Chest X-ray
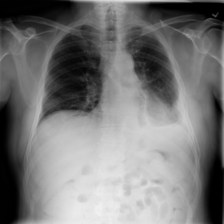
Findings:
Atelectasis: negative
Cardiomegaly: negative
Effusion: negative
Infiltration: negative
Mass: positive
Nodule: negative
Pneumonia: negative
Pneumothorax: negative
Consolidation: negative
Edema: negative
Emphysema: negative
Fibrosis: negative
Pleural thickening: positive
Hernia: negative